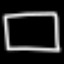
Label: square